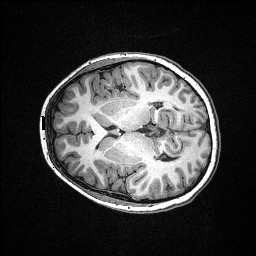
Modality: T1w
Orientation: axial
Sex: female
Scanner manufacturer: siemens
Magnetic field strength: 3 T
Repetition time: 2.3 s
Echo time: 0.00336 s